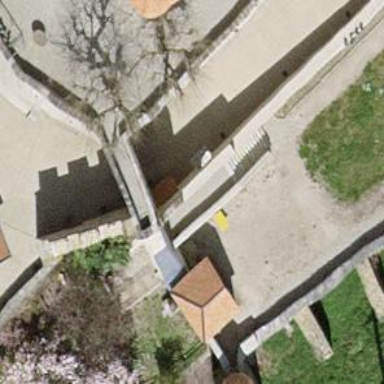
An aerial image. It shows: Historic city walls surrounded by wall barrier.